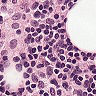
Metastatic tissue present: no